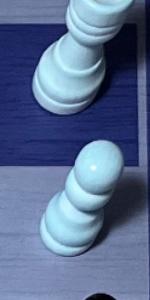
Label: Pawn_White